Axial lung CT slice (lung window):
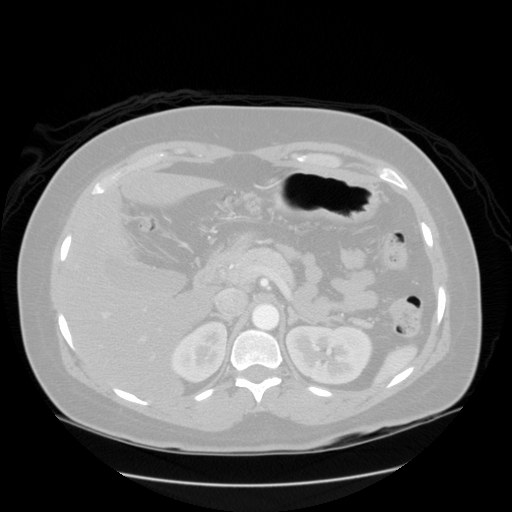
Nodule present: no